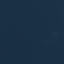
Land use / land cover class: SeaLake